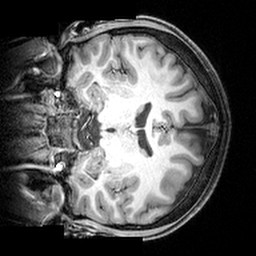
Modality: T1w
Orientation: coronal
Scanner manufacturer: siemens
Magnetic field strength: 3 T
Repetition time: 1.9 s
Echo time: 0.00397 s